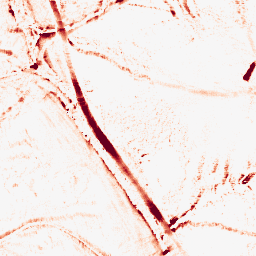
Category: morphological
Decomposition family: morphological_ellipse
Decomposition parameters: operation: opening
width: 10
height: 10
Upsampling method: quintic
Upsampling parameters: scale: 2
Upsampling scale: 2